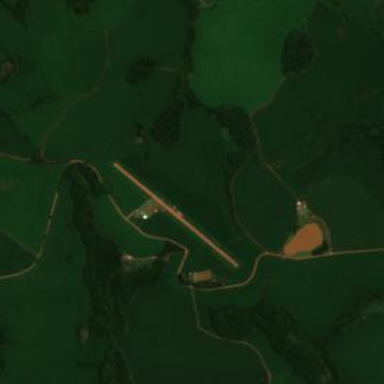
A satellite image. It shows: Airfield classified as aerodrome.